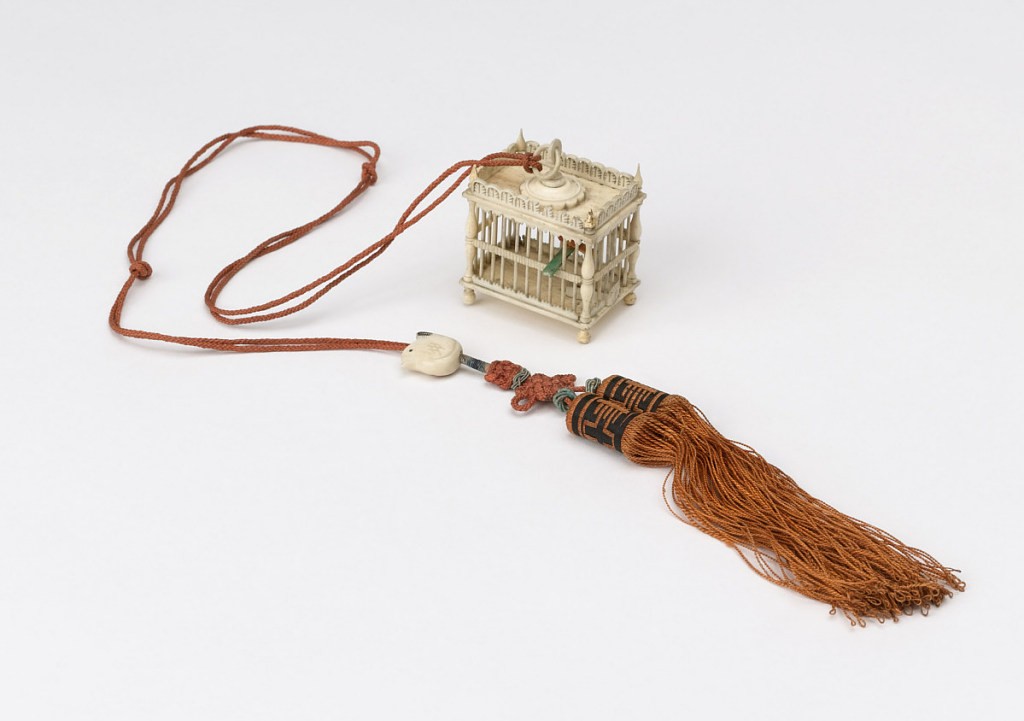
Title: cricket cage
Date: late 19th century
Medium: Ivory, silk (cord and tassel)
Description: Rectangular cage (a) with turned corner posts terminating in pointed finials at top, ball feet; pierced gallery around top edges; hinged door at one side; rectangular, partitioned 'food trough' in cage, next to door;  two red and orange ivory birds sit on flat green perch suspended in cage.  Orange silk cord attached to ring at top of cage, and decorated with orange and black tassel, flat ivory bird (b), and knotted green bands near tassel.